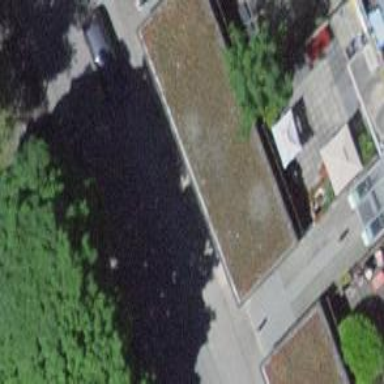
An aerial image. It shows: View of roof of building.